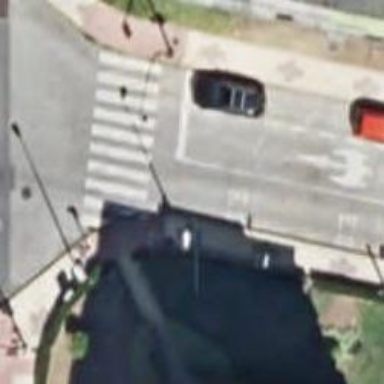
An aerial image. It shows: Road with traffic signals at crossing.